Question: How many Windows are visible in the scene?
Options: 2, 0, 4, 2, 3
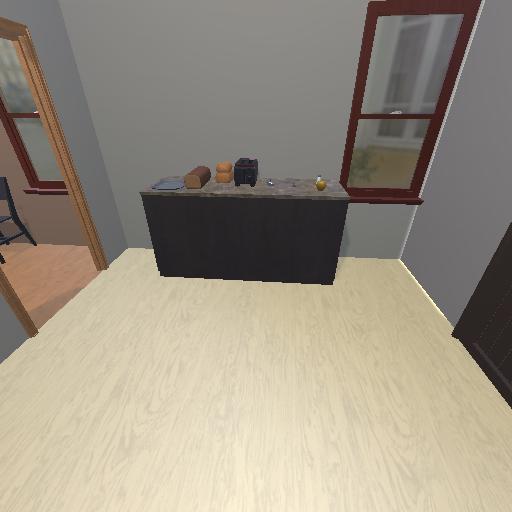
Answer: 2